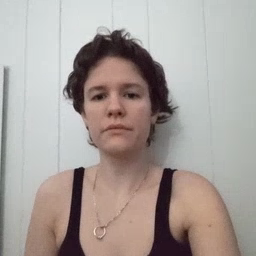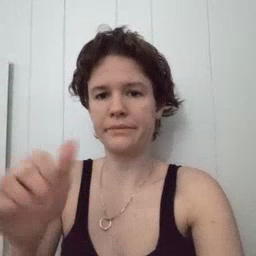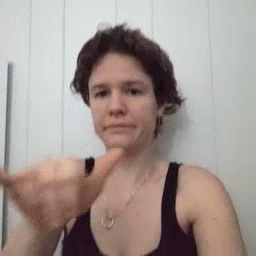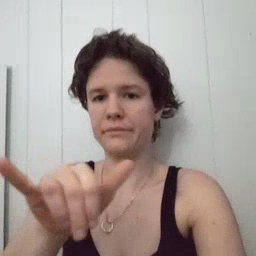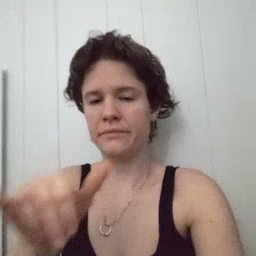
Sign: same